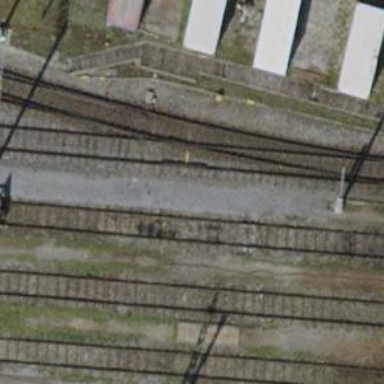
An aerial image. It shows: Single-track electrified railway yard with contact line electrification.